Interaction volume radius: 10 \u00c5
Interaction volume height: 35 \u00c5
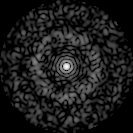
Disorder parameter: 0.857